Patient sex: M
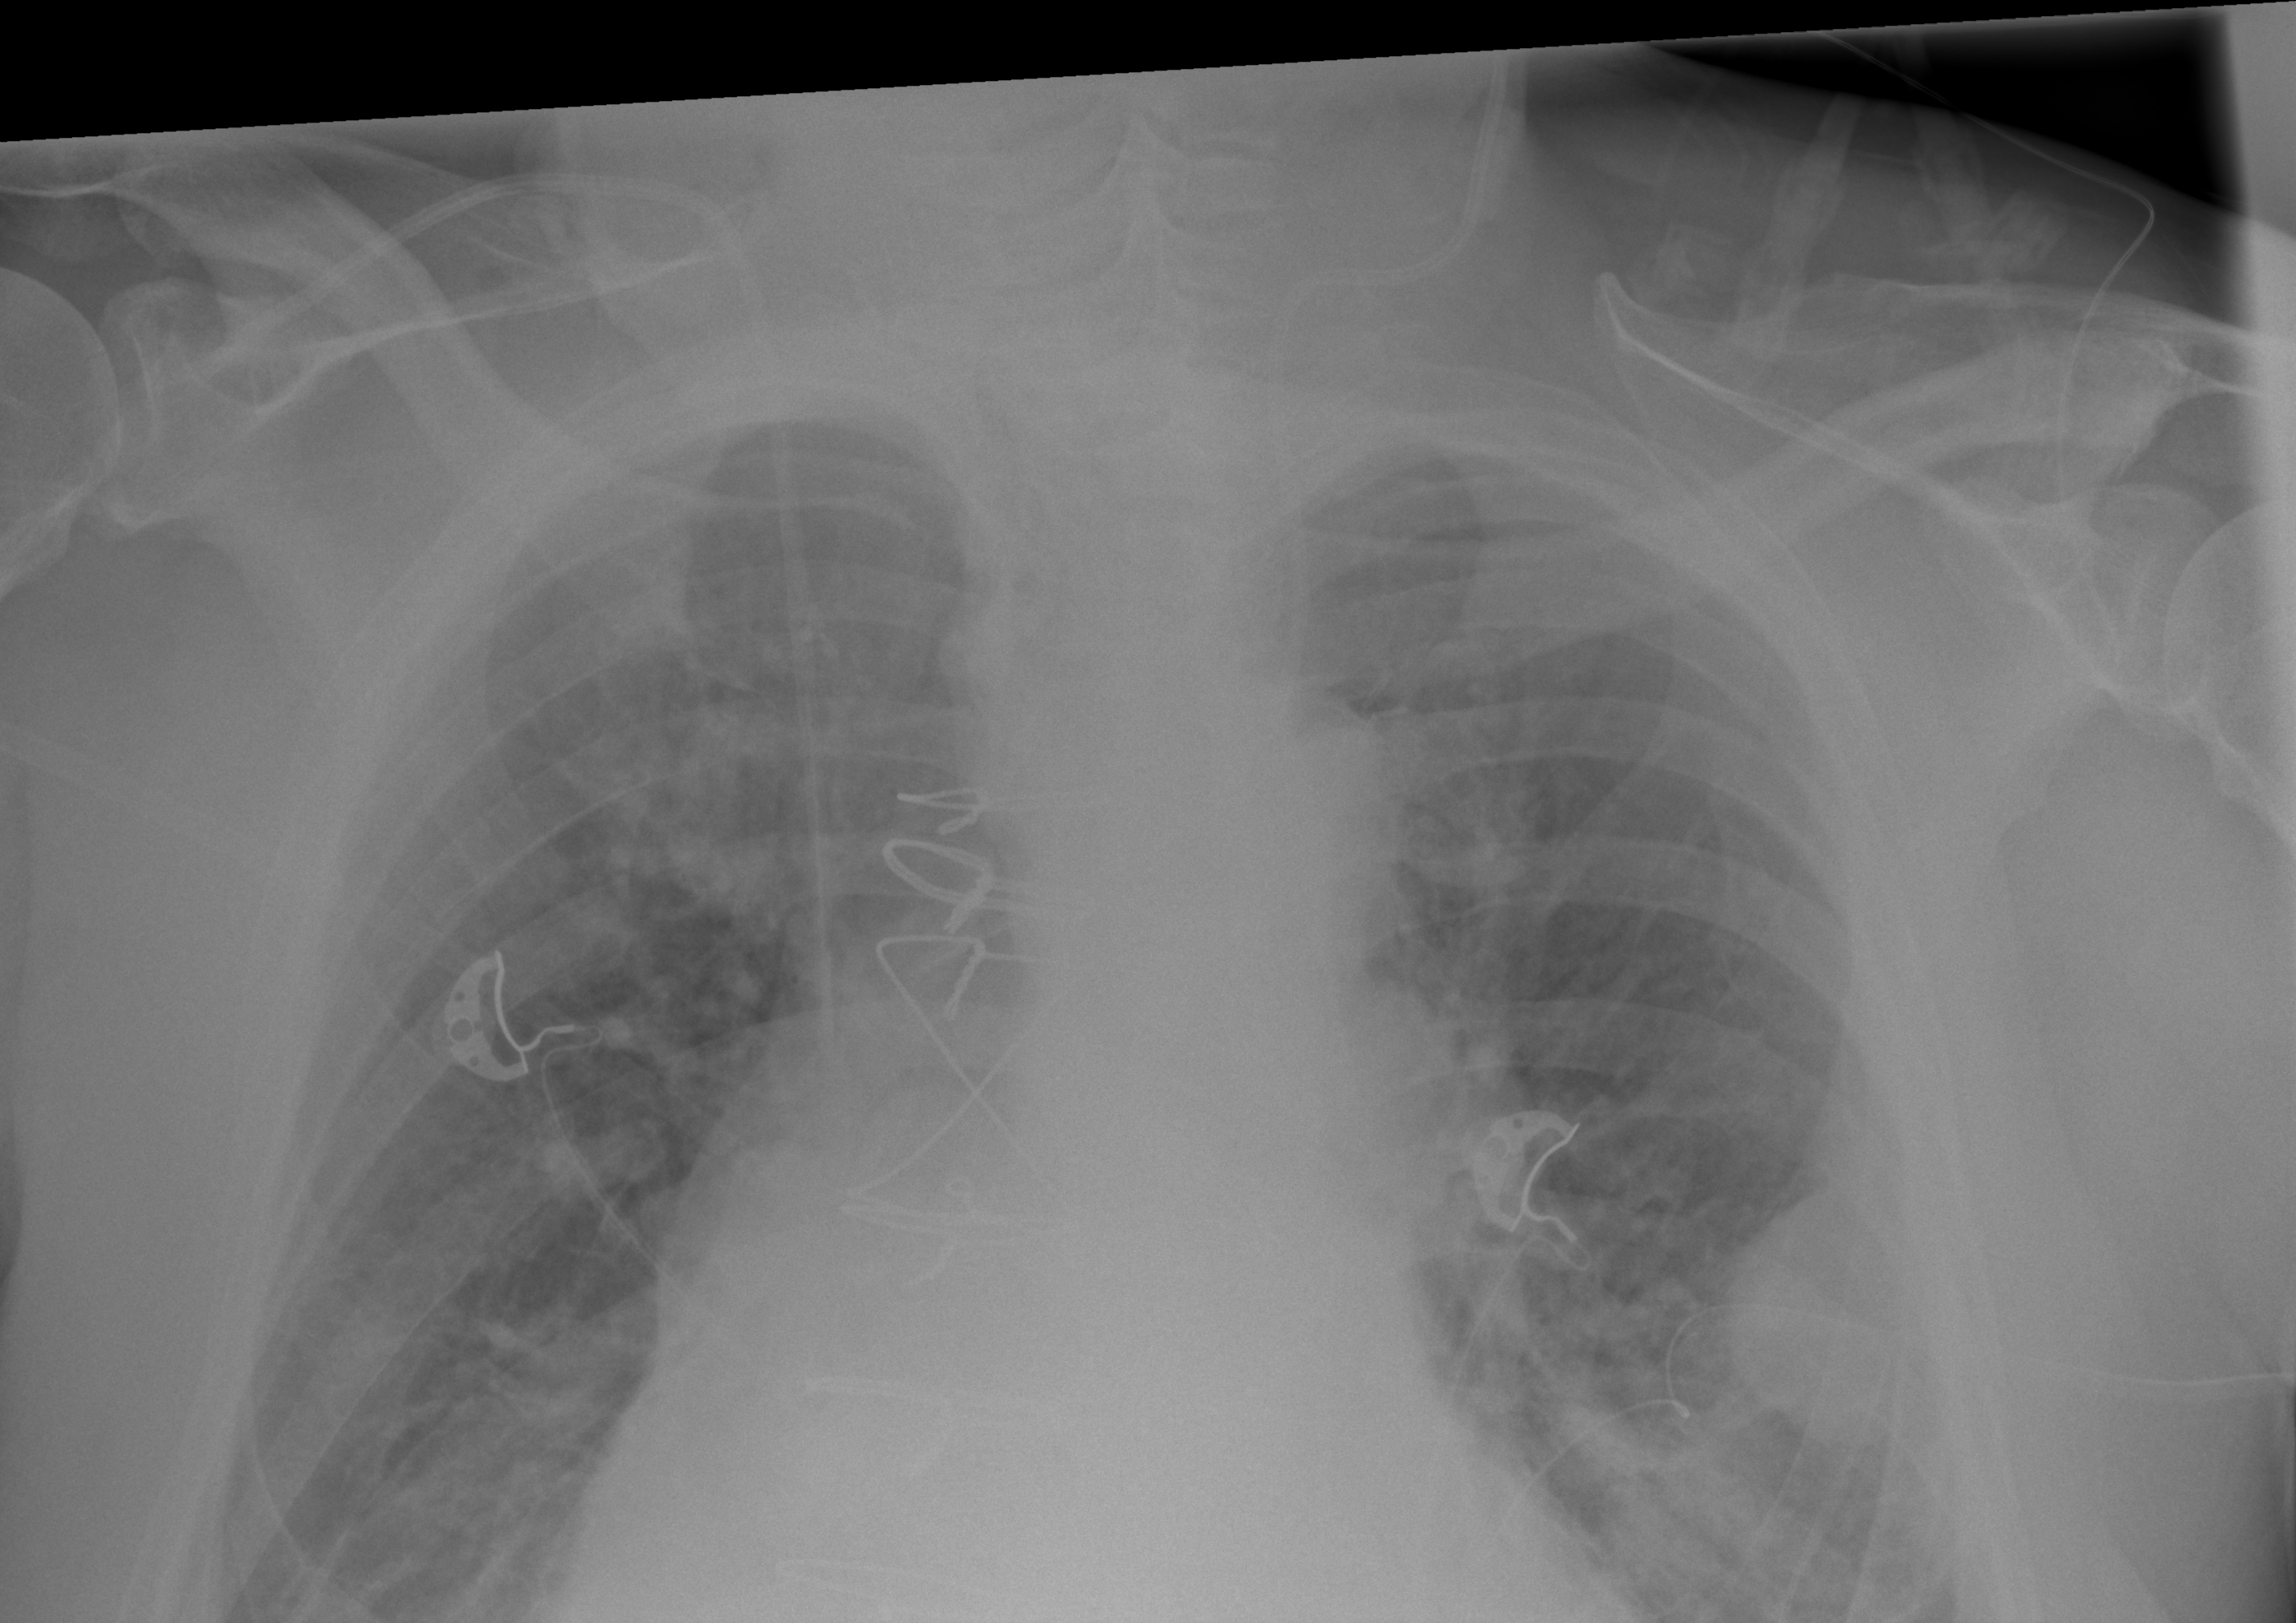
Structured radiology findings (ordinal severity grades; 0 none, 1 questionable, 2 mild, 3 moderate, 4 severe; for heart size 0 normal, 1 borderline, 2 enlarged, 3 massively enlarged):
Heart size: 2
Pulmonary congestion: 2
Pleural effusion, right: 0
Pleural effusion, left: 0
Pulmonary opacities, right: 2
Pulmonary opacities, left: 0
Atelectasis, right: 2
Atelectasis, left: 2